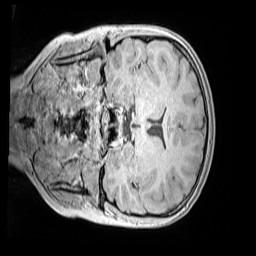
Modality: MP2RAGE
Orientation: coronal
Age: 11
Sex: female
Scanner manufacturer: siemens
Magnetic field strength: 3 T
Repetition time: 4 s
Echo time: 0.00299 s